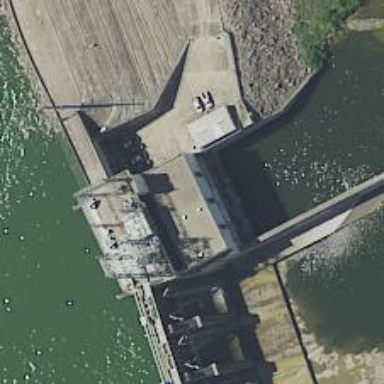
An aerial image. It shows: Hydro power generator using water-storage method.